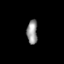
Tissue: skin
Cell type: Others
Senescence score: 0.7185
Nuclear area (px): 249
Mean DAPI intensity: 149.241